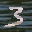
Label: 3